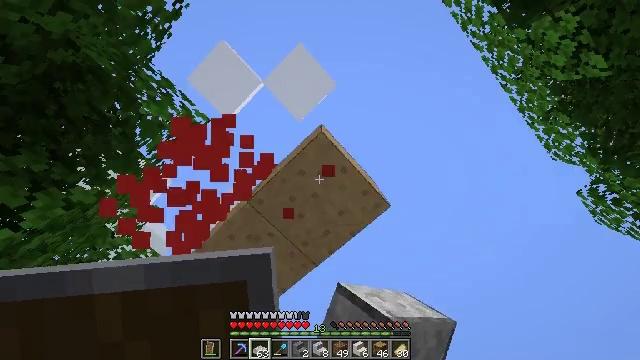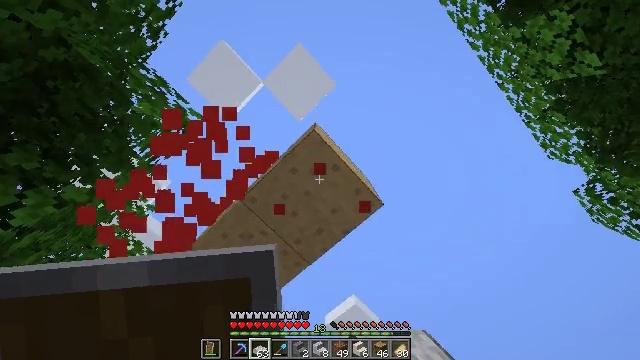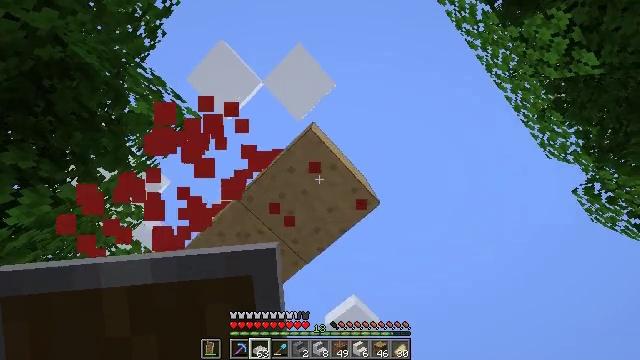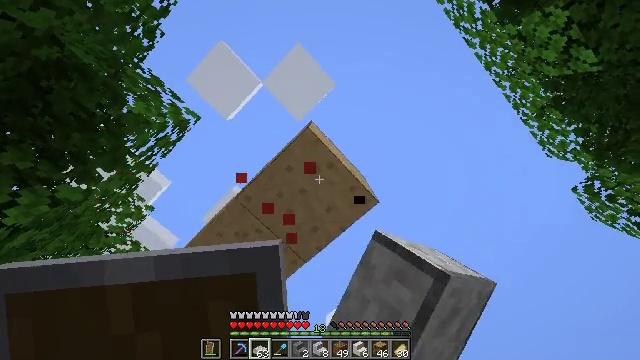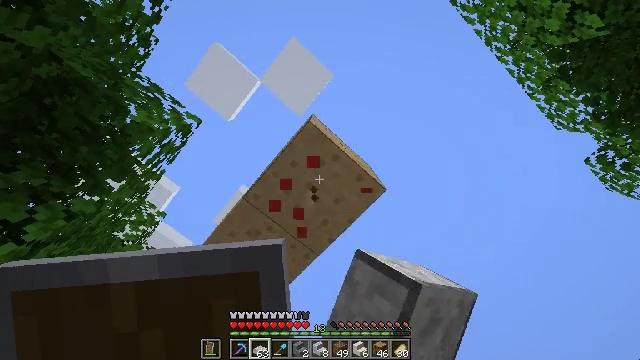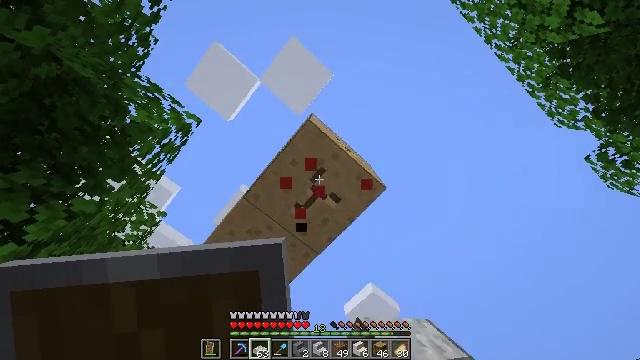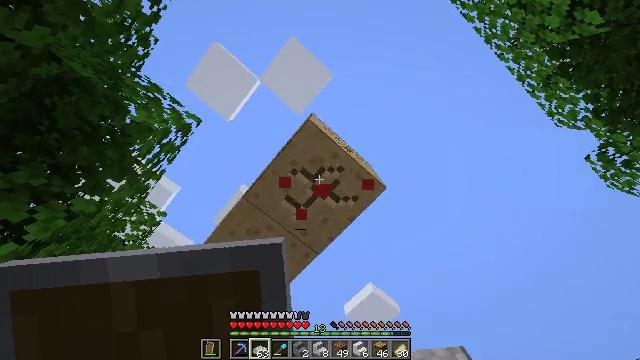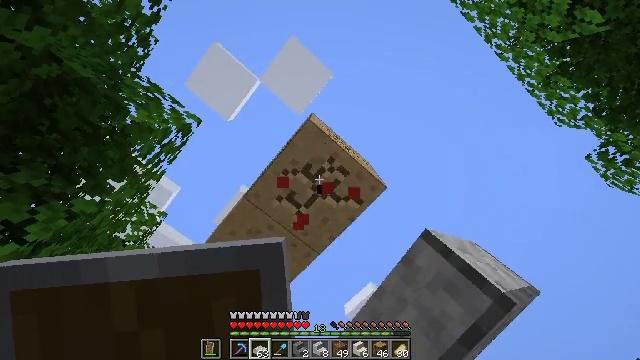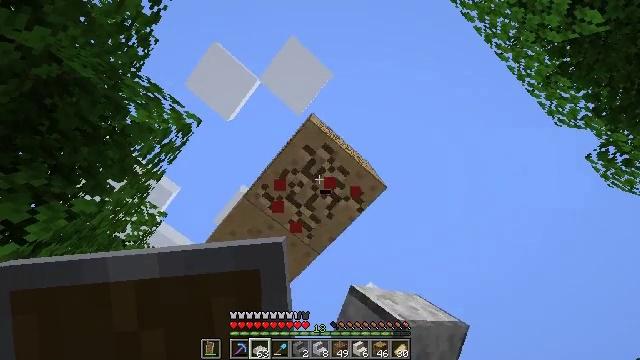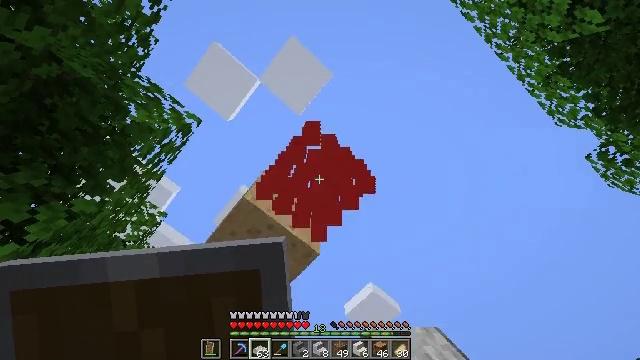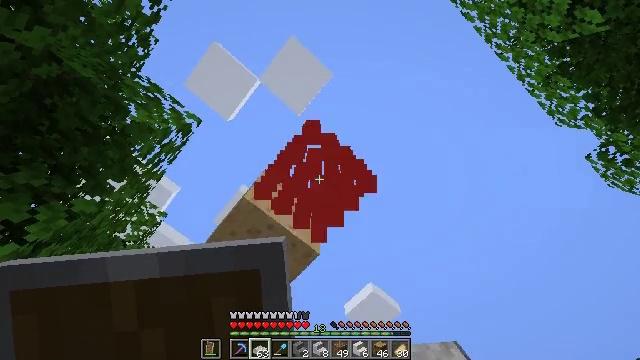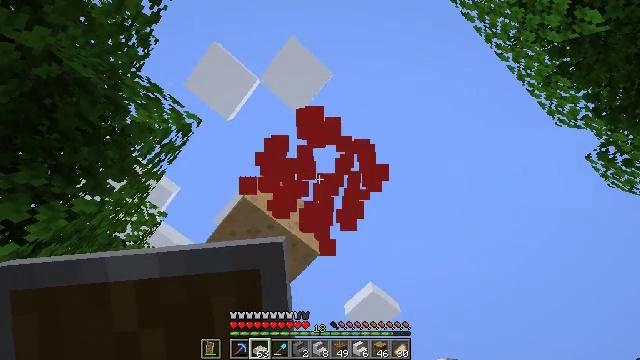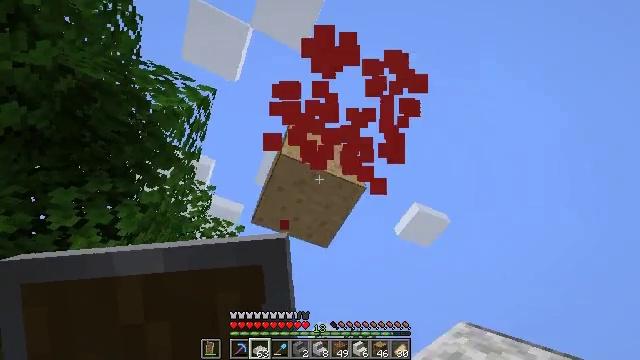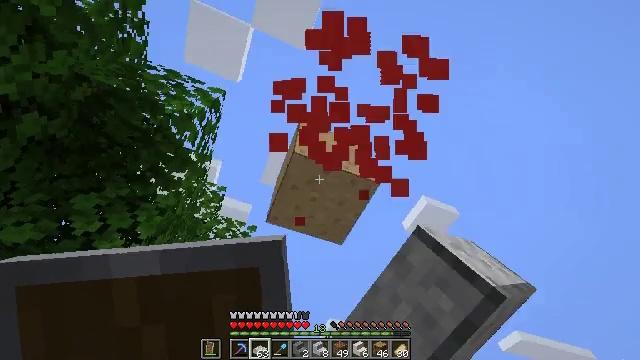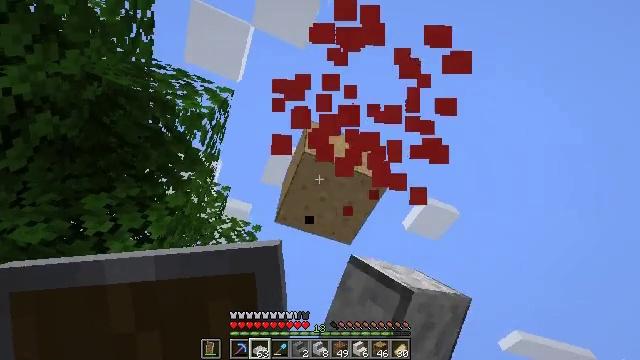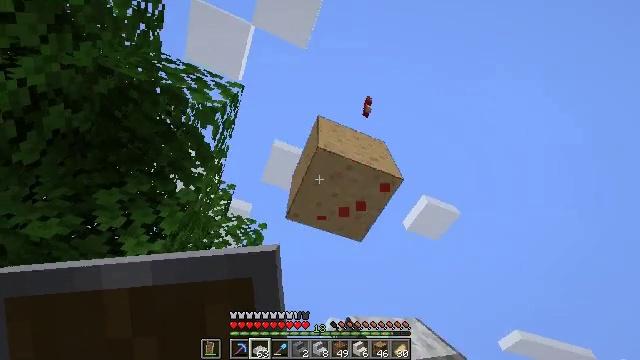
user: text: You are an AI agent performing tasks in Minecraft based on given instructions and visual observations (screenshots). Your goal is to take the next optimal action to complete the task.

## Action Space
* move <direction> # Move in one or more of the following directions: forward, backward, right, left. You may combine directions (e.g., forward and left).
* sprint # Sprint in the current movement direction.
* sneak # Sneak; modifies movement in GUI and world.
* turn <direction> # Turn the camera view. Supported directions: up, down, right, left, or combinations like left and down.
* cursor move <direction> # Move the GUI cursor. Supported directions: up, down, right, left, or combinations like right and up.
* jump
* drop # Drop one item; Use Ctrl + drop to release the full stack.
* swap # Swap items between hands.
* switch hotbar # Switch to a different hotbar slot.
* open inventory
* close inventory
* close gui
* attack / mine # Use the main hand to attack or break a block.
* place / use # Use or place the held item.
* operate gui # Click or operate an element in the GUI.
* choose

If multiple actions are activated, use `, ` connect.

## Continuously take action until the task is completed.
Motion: motion action
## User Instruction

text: Break the red mushroom block.
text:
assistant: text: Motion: attack / mine
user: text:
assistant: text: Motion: attack / mine
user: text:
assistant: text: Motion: attack / mine
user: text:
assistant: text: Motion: turn left and down, attack / mine
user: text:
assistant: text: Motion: attack / mine
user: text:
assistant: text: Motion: attack / mine
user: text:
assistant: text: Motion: attack / mine
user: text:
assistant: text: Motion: attack / mine
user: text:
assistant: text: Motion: attack / mine
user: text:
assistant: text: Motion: attack / mine
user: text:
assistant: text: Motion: attack / mine
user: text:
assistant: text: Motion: move left, turn left and down, attack / mine
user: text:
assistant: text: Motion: move left, turn left, attack / mine
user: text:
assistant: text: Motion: move forward and move left, attack / mine
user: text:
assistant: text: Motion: attack / mine
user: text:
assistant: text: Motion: turn right and up, attack / mine
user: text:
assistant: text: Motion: turn right and up, attack / mine
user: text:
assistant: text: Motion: attack / mine
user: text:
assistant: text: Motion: attack / mine
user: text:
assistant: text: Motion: attack / mine
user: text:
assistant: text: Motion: attack / mine
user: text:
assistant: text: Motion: attack / mine
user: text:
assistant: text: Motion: attack / mine
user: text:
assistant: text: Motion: attack / mine
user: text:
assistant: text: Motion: attack / mine
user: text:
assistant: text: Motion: turn right and down, attack / mine
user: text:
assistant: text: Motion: turn right and down
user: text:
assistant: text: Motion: no_op